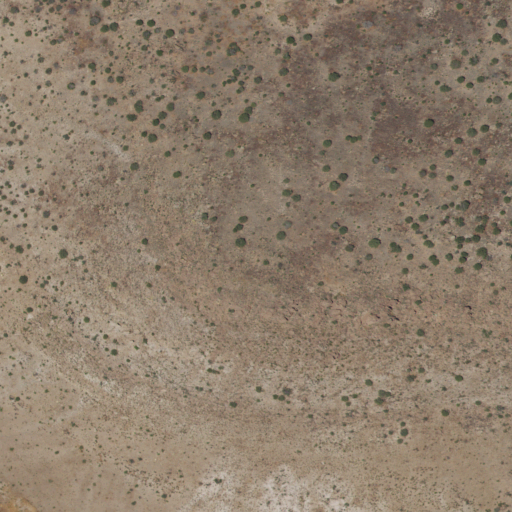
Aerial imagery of mountain in New Mexico named Cedar Mountain containing shrub and grassland